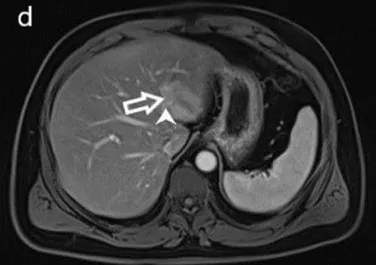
Pseudolesion in liver segments II and III associated with aberrant left gastric vein. In the contrast-enhanced MRI, during the portal venous phase (c, d), the entry and course of ALGV (arrowhead) are demonstrated within the parenchyma, consistent with Type 1 branching.
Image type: radiology (mri)